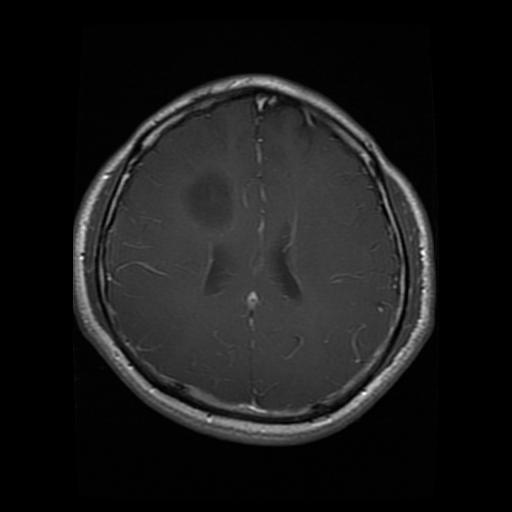
Label: glioma